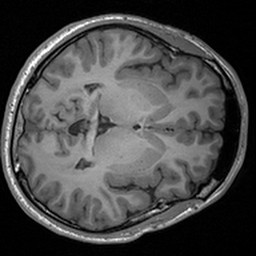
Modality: T1w
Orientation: axial
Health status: healthy
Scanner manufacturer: siemens
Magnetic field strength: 3 T
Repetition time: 1.9 s
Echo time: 0.00227 s